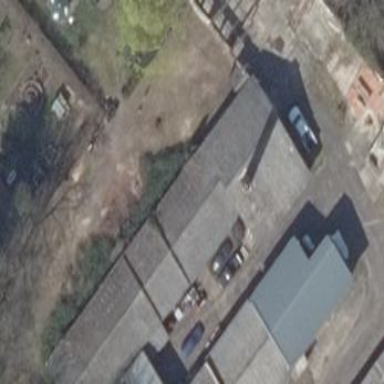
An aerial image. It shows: Industrial building.